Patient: sex M, age 65
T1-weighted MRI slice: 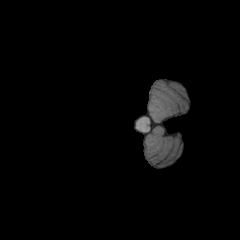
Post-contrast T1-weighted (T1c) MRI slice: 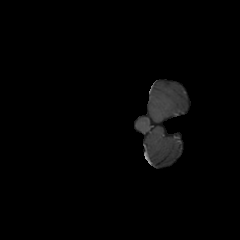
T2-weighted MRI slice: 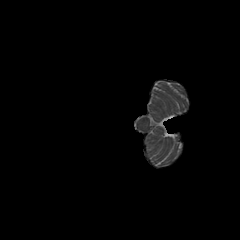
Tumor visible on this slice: no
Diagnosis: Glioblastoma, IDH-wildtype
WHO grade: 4